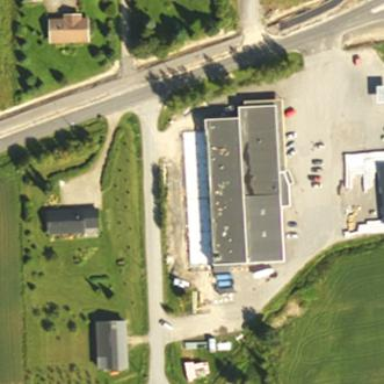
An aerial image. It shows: Supermarket building.